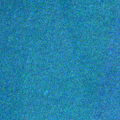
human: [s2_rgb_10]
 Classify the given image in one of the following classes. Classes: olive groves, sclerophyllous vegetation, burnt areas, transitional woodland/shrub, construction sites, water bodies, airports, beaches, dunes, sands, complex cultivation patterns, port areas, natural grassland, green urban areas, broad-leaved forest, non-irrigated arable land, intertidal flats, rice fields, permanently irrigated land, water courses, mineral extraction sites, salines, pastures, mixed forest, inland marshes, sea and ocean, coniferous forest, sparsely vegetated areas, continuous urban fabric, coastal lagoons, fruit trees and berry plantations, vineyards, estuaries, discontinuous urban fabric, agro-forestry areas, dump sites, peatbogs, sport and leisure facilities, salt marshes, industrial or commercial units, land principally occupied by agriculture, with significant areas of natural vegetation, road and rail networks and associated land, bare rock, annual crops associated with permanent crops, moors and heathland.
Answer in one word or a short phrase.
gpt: sea and ocean